Question: This is a multi threaded scenario.
1. The main thread handles the application and UI events, and it starts up a new thread to do some background operations.
2. The "background" thread loads the data from files into a data-table of a strongly-typed dataset. The DataGridView is bound to that DataTable.
3. Once the data is ready, the "background" thread invokes the refresh() function of the DataGridView on the form.
The new datalines are always displayed. Error only occurs if there are enough lines to display the scrollbar (see image below).

The relevant parts of the code are attached below.
Grid refresh operation in the form's .cs file:
'''
public void ThreadSafeRebindGrids()
{
SimpleCallBack callBackHandler = new SimpleCallBack(RebindGrids);
this.BeginInvoke(callBackHandler);
}
public void RebindGrids()
{
gridCurrentResults.Refresh(); // The problematic DataGridView refresh()
gridAllResults.Refresh();
}
public delegate void SimpleCallBack();
'''
The update part in the "background" thread:
'''
void Maestro32_SampleFinished(object sender, MeasurementEvents.SampleFinishedEventArgs e)
{
//--- Read new results
ParentForm.ThreadSafeSetStatusInfo("Processing results for sample no. " + e.SampleNo.ToString() + "...");
CurrentMeasurement.ReadSpeResults(); // Updating the DataTable in the strongly typed DataSet (see below)
ParentForm.ThreadSafeRebindGrids(); // Refresh the DataGridView
ParentForm.ThreadSafeRefreshNumbers();
}
'''
The objects related to the "background" thread have a direct reference to the 'DataSet' ('UiDataSource'). The 'DataTable' ('CurrentSamples') is updated in the following manner:
'''
/// <summary>
/// Adds a new sample to the CurrentSamples table of the UiDataSet.
/// </summary>
/// <param name="sample">The new sample to be added to the table.</param>
/// <param name="serial">The serial number of the sample being added</param>
private void AddSampleToCurrentResults(SampleData sample, int serial)
{
UiDataSource.CurrentSamples.AddCurrentSamplesRow(serial,
sample.MeasurementDate,
(uint)Math.Round(sample.SampleCountSum),
true, //--- Set the checkbox checked
sample.LiveTime,
sample.RealTime);
}
'''
'DataGridView' options:
'''
//
// gridCurrentResults (generated)
//
this.gridCurrentResults.AllowUserToAddRows = false;
this.gridCurrentResults.AllowUserToDeleteRows = false;
this.gridCurrentResults.AllowUserToOrderColumns = true;
this.gridCurrentResults.AllowUserToResizeRows = false;
this.gridCurrentResults.Anchor = ((System.Windows.Forms.AnchorStyles)((((System.Windows.Forms.AnchorStyles.Top | System.Windows.Forms.AnchorStyles.Bottom)
| System.Windows.Forms.AnchorStyles.Left)
| System.Windows.Forms.AnchorStyles.Right)));
this.gridCurrentResults.AutoGenerateColumns = false;
this.gridCurrentResults.CausesValidation = false;
this.gridCurrentResults.ColumnHeadersHeight = 25;
this.gridCurrentResults.Columns.AddRange(new System.Windows.Forms.DataGridViewColumn[] {
this.selectedCol,
this.SampleNoCol,
this.MeasuredValueCol,
this.liveTimeCol,
this.realTimeDataGridViewTextBoxColumn,
this.AtTimeCol});
this.gridCurrentResults.DataMember = "CurrentSamples";
this.gridCurrentResults.DataSource = this.uiDataSource;
this.gridCurrentResults.Location = new System.Drawing.Point(11, 24);
this.gridCurrentResults.Margin = new System.Windows.Forms.Padding(8);
this.gridCurrentResults.Name = "gridCurrentResults";
this.gridCurrentResults.RowHeadersVisible = false;
this.gridCurrentResults.SelectionMode = System.Windows.Forms.DataGridViewSelectionMode.FullRowSelect;
this.gridCurrentResults.ShowEditingIcon = false;
this.gridCurrentResults.Size = new System.Drawing.Size(534, 264);
this.gridCurrentResults.TabIndex = 0;
this.gridCurrentResults.CellContentClick += new System.Windows.Forms.DataGridViewCellEventHandler(this.gridCurrentResults_CellContentClick);
'''
If I made a mistake somewhere please point it out to me.
I tried removing the 'refresh()' statement, as I am doing pretty much the same what u suggested. The only difference is the databinding, it looks like:
'''
this.dataGridView.DataSource = this.dataSet;
this.dataGridView.DataMember = "dataTable";
'''
And I update the 'dataTable' in a similar way, but from another thread.
But the new data lines do not appear until I, say, resize the window.
'dataTable'
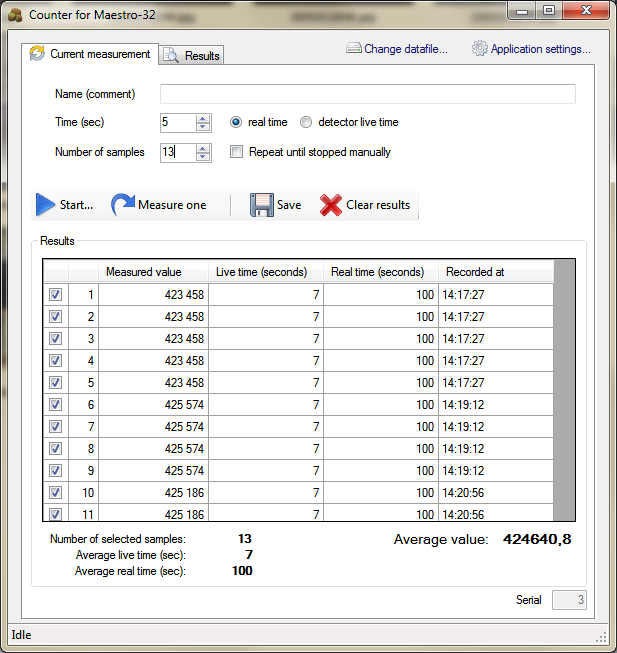
Answer: I'm guessing the problem has to do with how WinForms works inside the STA model for threading. Basically, the DataTable you're accessing is located , and that is probably inside the form we see above. So, when you update the DataTable from another thread, which thread gets the events needed for binding? Likely the thread you update it from, and the form's thread is not aware of the changes being made. So, you simply need to invoke any calls to DataTable onto the form itself, so it receives the events properly:
'''
this.Invoke(() => {
// any calls involving DataTable
});
'''
It seems backwards, but keep in mind in an "enterprise" situation, you'd probably be accessing that dataset by multiple adapters. So, your update thread would have an adapter to itself, and your GUI would have its own also. The other solution would be to use a 'BindingList', which I believe has thread compatibility for this type of situation, but don't quote me on that.
For extra credit, this could also explain your problem before with crashing. By accessing the 'DataGridView' from the background thread, you had cross-thread operations going on.